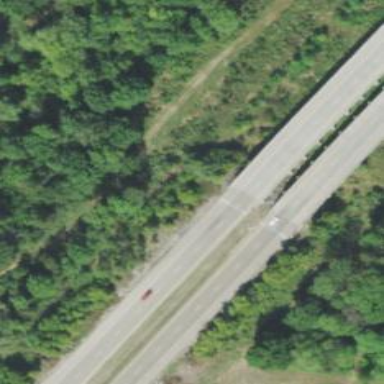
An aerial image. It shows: Bridge over dual carriageway trunk highway.